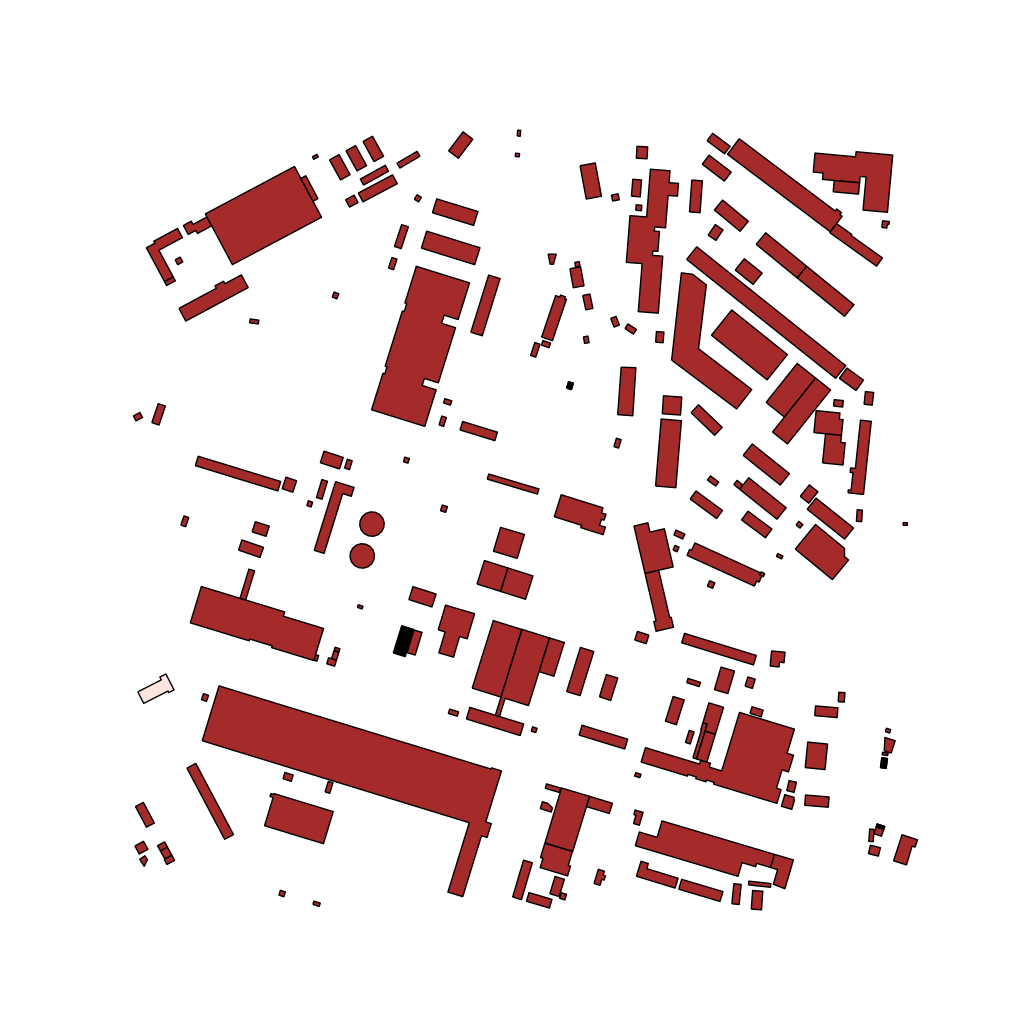
Tags: overhead vector_map, industrial, recreation, individual_rise, low_rise, medium_rise, density_1, Building, Facility, Gas, 1.0 km²